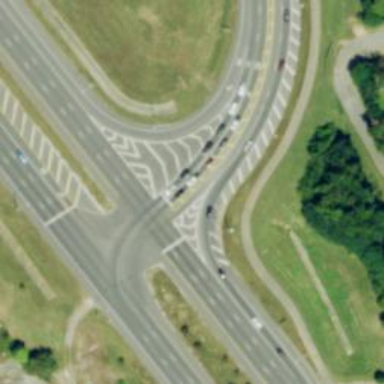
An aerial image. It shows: Trunk highway with separate cycleway made of asphalt.